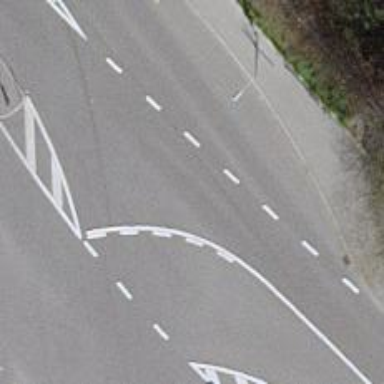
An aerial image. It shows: Road with traffic signals.